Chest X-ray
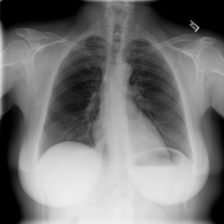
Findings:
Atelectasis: negative
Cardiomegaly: negative
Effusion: negative
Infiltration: negative
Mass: negative
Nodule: negative
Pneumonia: negative
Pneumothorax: negative
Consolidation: negative
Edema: negative
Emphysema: negative
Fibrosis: negative
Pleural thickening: negative
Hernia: negative